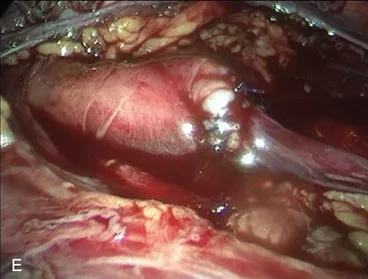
Intraoperative images. (
E
) Final aspect of the anastomosis. VCI, vena cava inferior.
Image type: medical_photograph (other_medical_photograph)